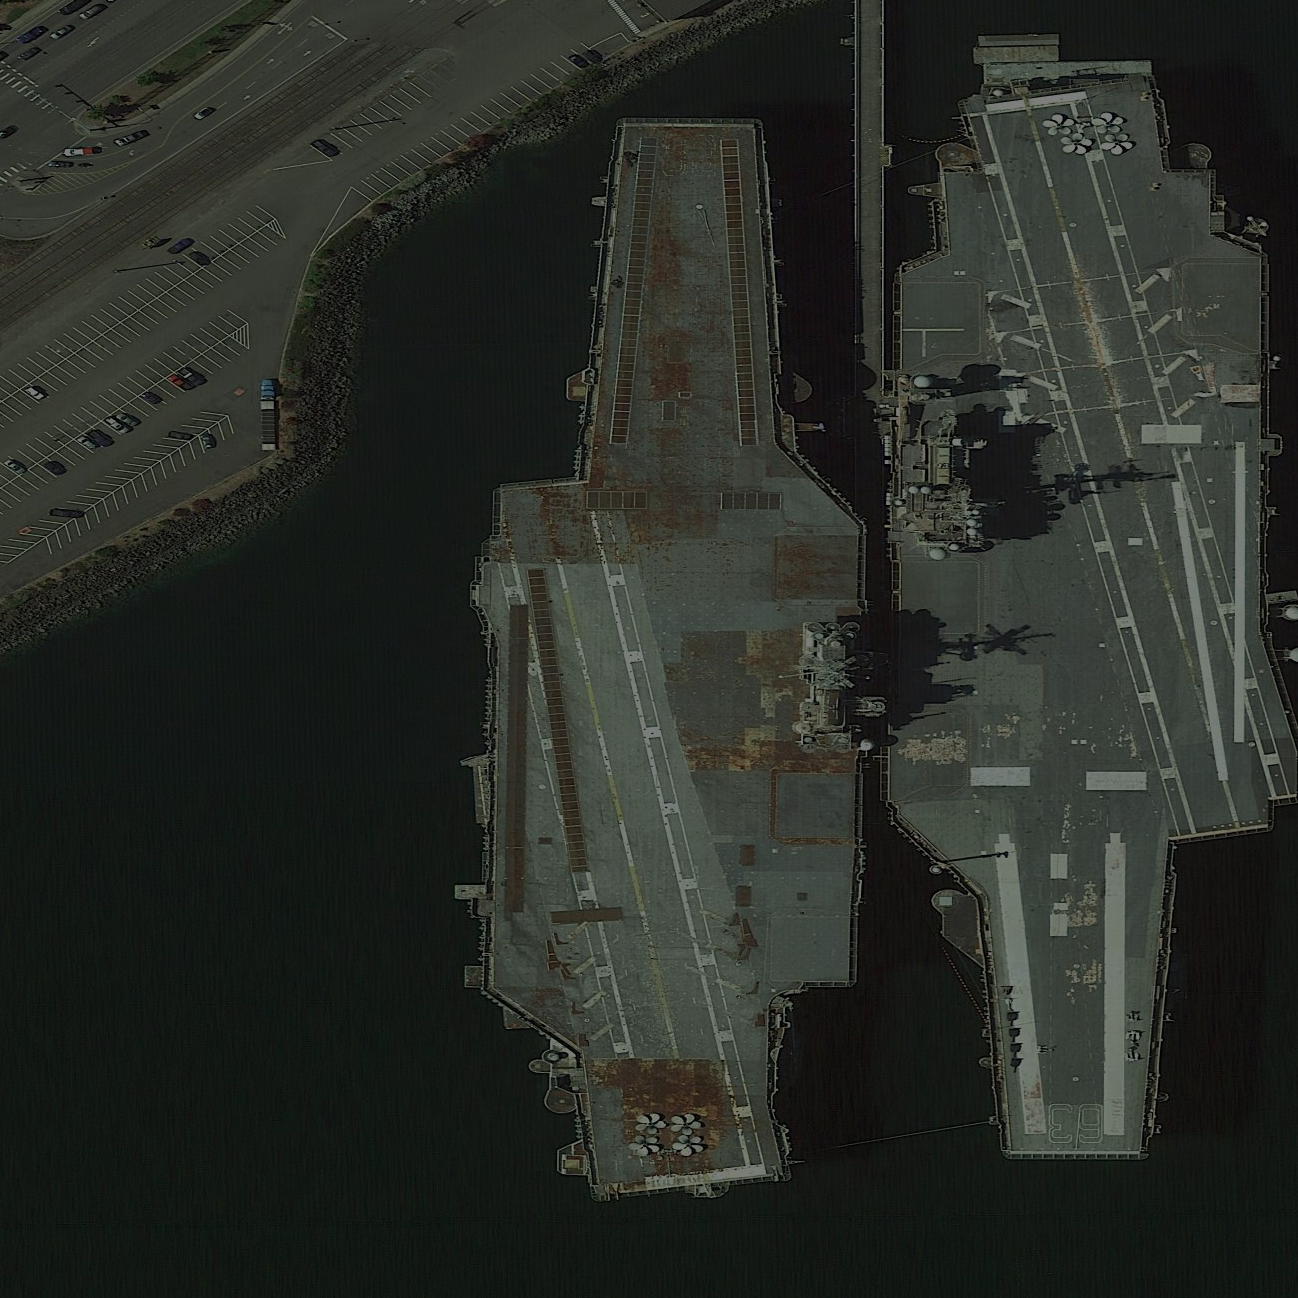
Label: aircraft_carrier